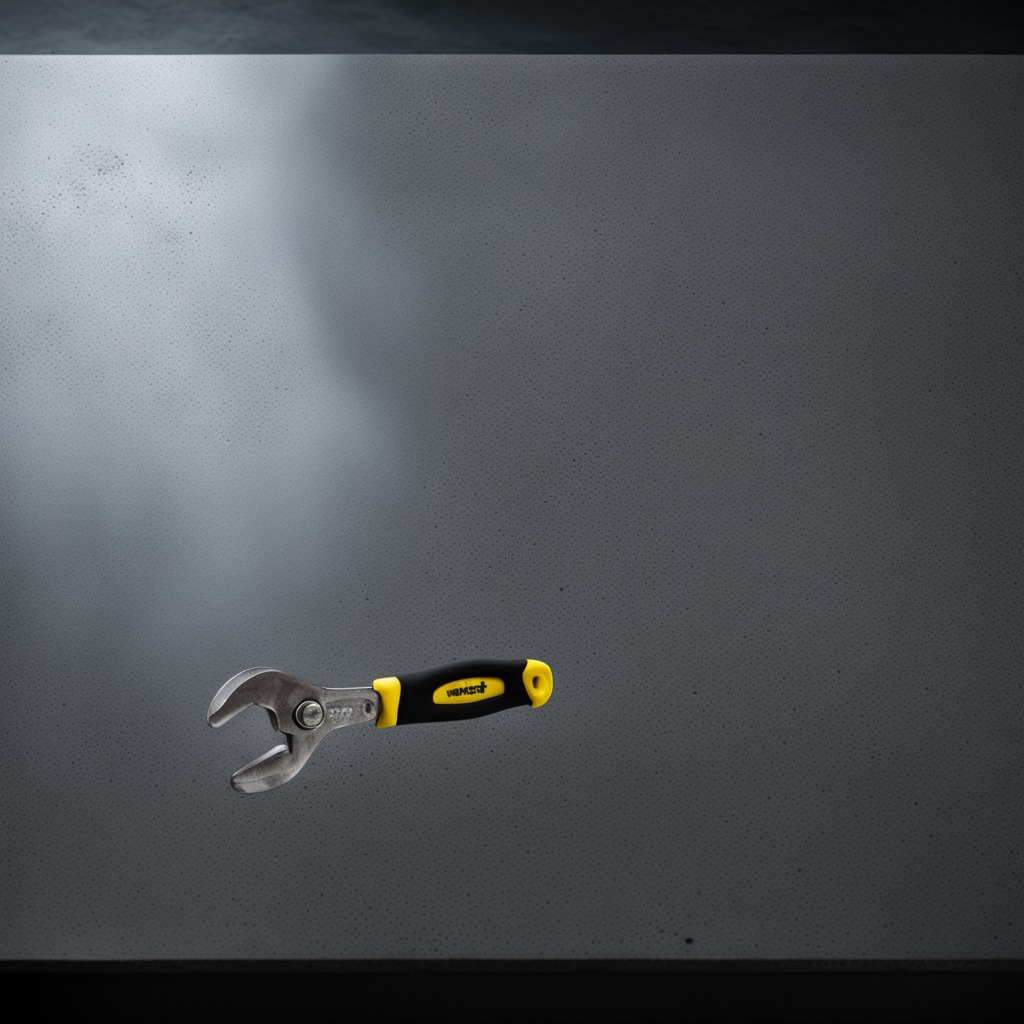
An wrench is lying on the granite table.